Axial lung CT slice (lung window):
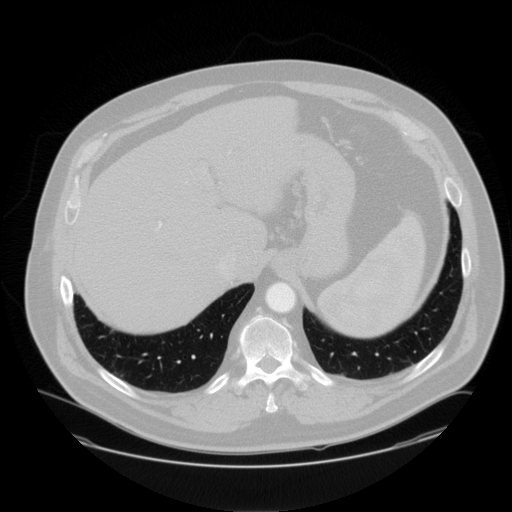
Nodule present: no